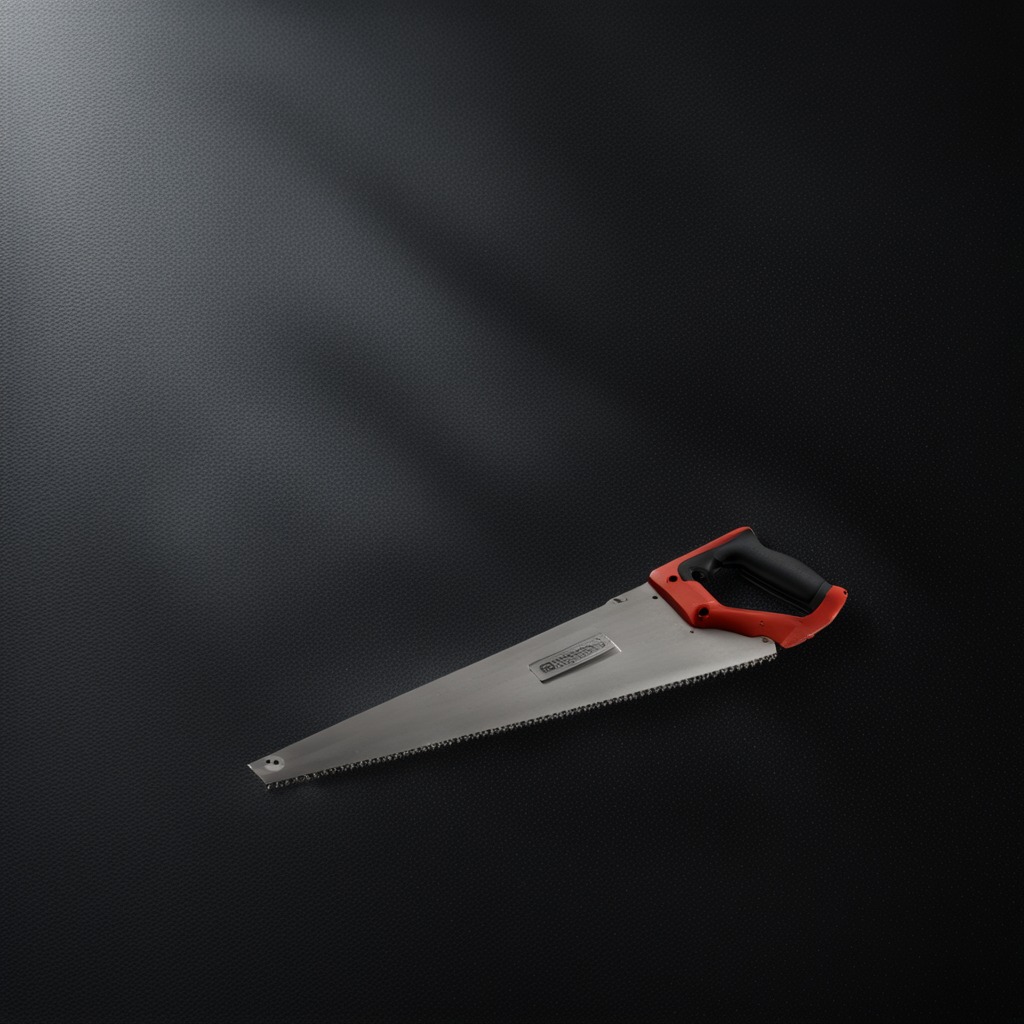
A metal saw is lying on a clean granite tabletop covered with a black rubber mat inside a workshop at night.